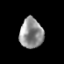
Tissue: prostate
Cell type: T cells
Senescence score: 0.2674
Nuclear area (px): 690
Mean DAPI intensity: 145.036